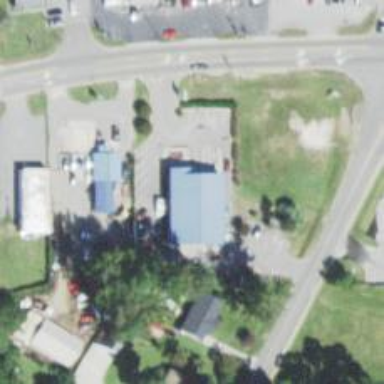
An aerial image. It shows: Pharmacy providing healthcare services.